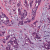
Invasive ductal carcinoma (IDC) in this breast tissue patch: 1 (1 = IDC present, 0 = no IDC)